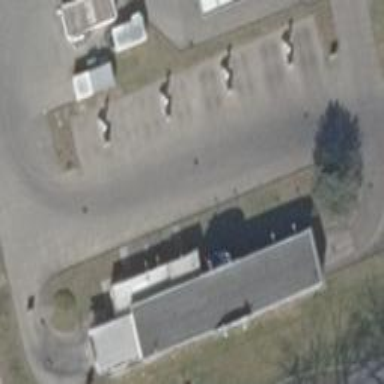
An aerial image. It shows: Commercial building housing car wash facility.